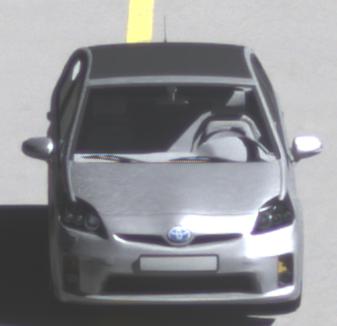
Make: Toyota
Model: Prius 1.5 Hybrid
Detailed model: Prius (HW2)
Model produced from: 2006/03
Model produced until: 2009/06
Doors: 5
Color: white
Road condition: dry road
Daytime: midday
Contrast: high contrast